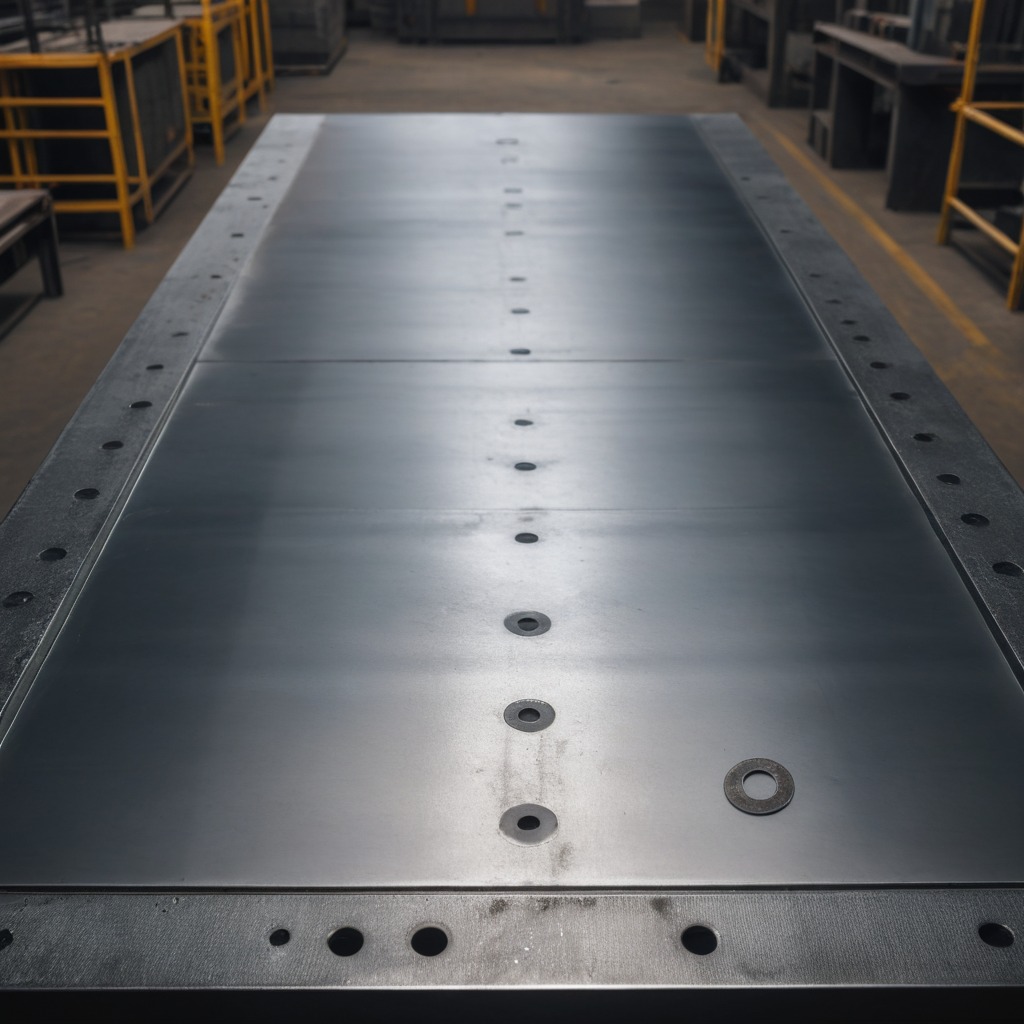
A flat metal washer is lying on the cold steel table in a mining workshop.